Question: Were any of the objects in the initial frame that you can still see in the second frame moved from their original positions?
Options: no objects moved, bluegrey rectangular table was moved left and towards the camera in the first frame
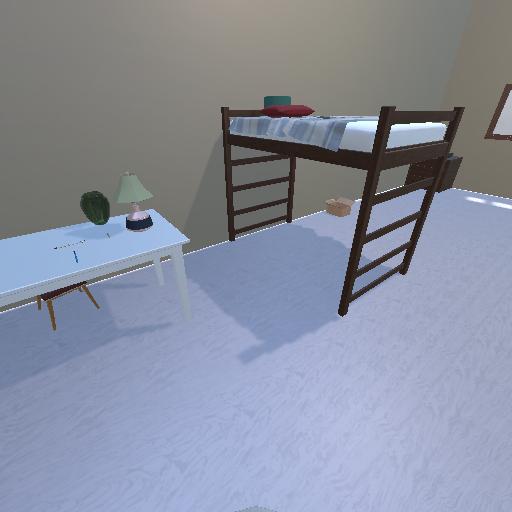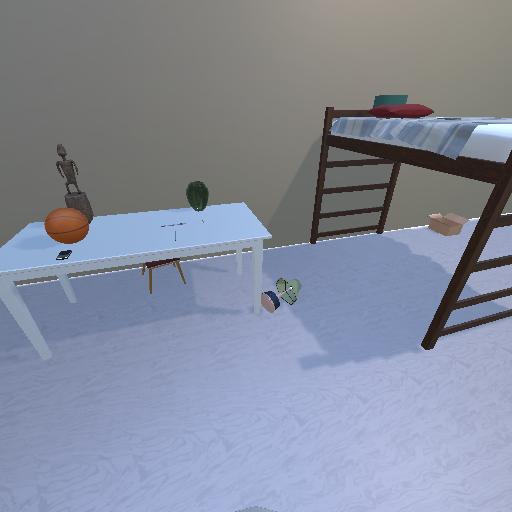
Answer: no objects moved